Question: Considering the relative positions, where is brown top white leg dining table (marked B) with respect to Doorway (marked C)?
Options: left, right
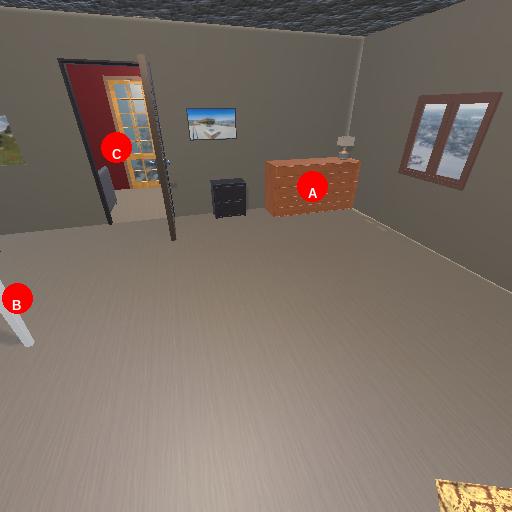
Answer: left